Question: I want to display an alert when the user moves his mouse pointer from coordinate 'X=42, Y= 10' to the coordinates 'X=40, Y=200'.
However, since these mouse points are very small, the user might not start and end at the exact coordinates. So what i want to do is to give a range where the user could start and end when the mouse is within a certain diameter.
How can i do this ?

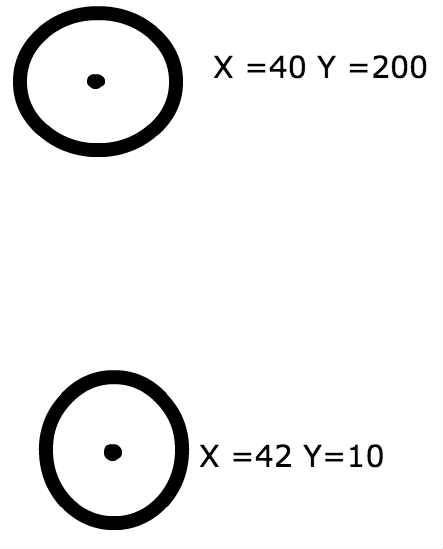
Answer: Is it what you're looking for?
'''
$("body").mousemove(function(event) {
var radius = 10, yourX = 40, yourY = 10;
var xDimenion = yourX > event.pageX ? yourX - event.pageX : event.pageX - yourX;
var yDimenion = yourY > event.pageY ? yourY - event.pageY : event.pageY - yourY;
if(Math.sqrt(xDimenion * xDimenion + yDimenion * yDimenion ) < radius){
//do some stuff
}
});
'''
I think it's ok now.